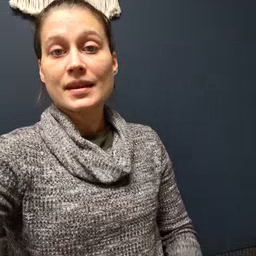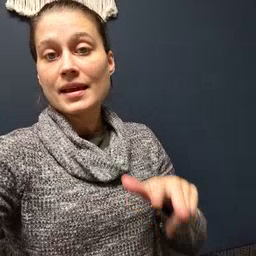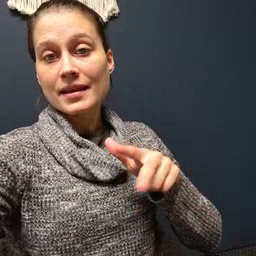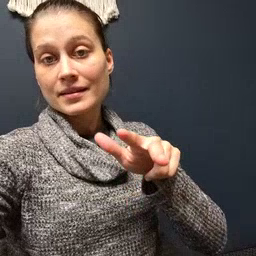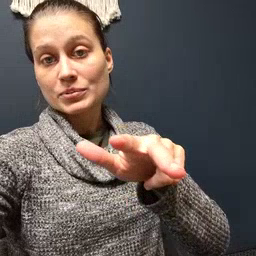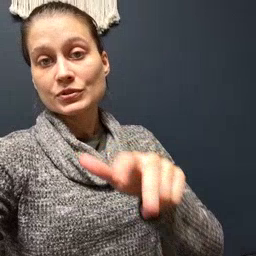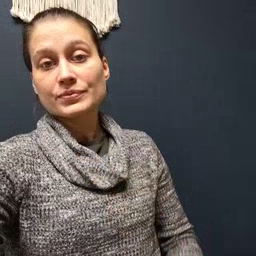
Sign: helicopter